Question: I have never used php before and are having some problems with running a test site we have been given.
Here is an image of the code and setup:

I have installed MAMP and it should work. I can create a site and use phpinfo() and the site opens and is showing the information. The problem is when I try to run the project (on the image over), then the site is just empty.
anyone have suggestions on what the problem can be?
If it's hard to read from the image here is the code in text -
index.php:
'''
<!DOCTYPE html>
<html>
<head>
<meta charset="UTF-8">
<title></title>
</head>
<body>
<script>
var datakilde = new EventSource('sse2.php');
datakilde.onmessage = function(e){
document.body.innerHTML += e.data + '<br>';
};
</script>
</body>
</html>
'''
sse2.php:
'''
<?php
header('Content-Type: text/event-stream');
header('Cache-Control: no-cache');
function sendMsg($id, $msg){
echo "id: $id" . PHP_EOL;
echo "data: $msg" . PHP_EOL;
echo PHP_EOL;
ob_flush();
flush();
}
while(true){
$serverTime = time();
sendMsg($serverTime, 'server time: ' . date("h:i:s", $serverTime));
sleep(1);
}
?>
'''
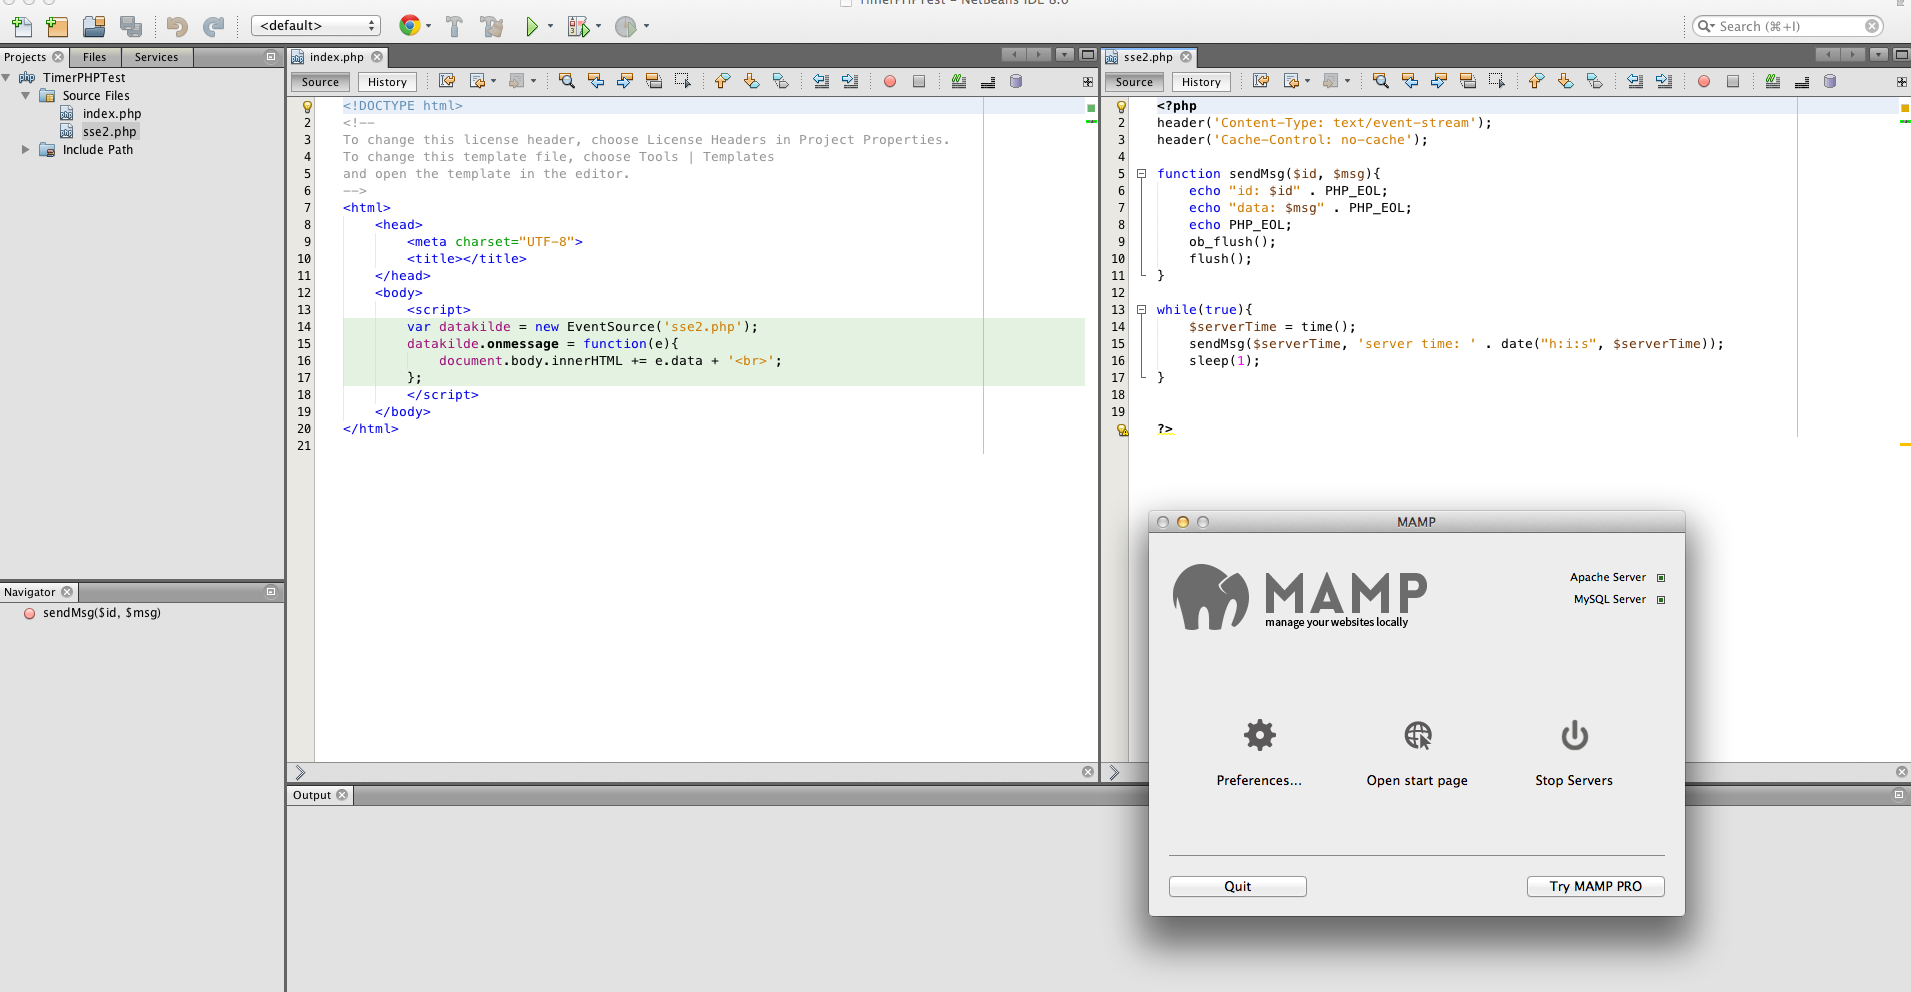
Answer: One problem is likely to be that the browser does not display information, unless it is of significant size. A possible solution would be to pad the information your want to send with spaces. However, this is cumbersome. Instead, look into AJAX with PHP and MySQL -> <URL>.
Good luck!